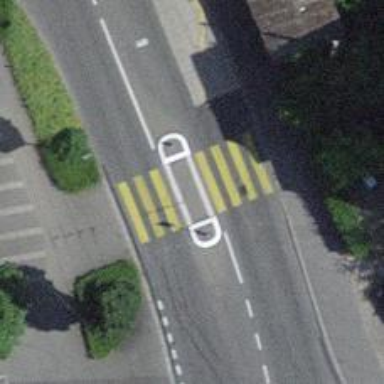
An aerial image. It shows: Uncontrolled zebra crossing with marked island on the road.